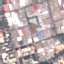
Land use / land cover class: Industrial